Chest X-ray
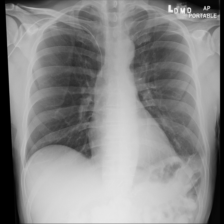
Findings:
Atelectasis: negative
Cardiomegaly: negative
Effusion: negative
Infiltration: negative
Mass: negative
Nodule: negative
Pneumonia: negative
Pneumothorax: negative
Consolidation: negative
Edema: negative
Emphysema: negative
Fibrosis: positive
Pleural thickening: negative
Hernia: negative